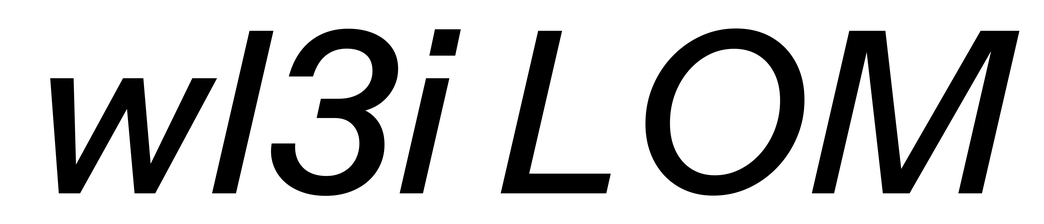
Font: InstrumentSans-Italic_Medium_Italic